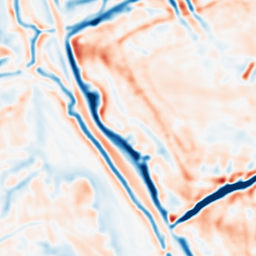
Category: multiscale
Decomposition family: dog_multiscale
Decomposition parameters: sigma_ratio: 1.4
n_scales: 3
base_sigma: 2
Upsampling method: sinc_hamming
Upsampling parameters: scale: 8
kernel_size: 16
Upsampling scale: 8